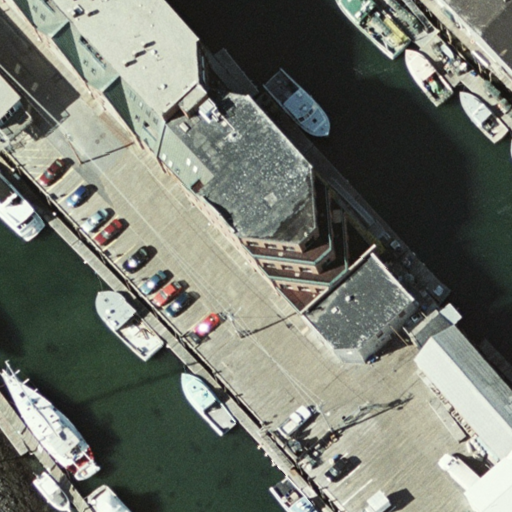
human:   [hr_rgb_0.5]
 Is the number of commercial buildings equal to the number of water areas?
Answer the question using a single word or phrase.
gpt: yes

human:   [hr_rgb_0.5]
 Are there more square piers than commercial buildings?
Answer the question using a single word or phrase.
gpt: no

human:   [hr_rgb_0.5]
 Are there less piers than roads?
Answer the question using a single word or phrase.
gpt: no

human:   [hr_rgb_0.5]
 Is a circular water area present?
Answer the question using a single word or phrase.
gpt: no

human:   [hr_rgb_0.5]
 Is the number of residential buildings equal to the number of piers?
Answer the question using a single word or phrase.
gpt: no

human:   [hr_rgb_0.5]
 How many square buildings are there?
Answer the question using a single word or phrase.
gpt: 0

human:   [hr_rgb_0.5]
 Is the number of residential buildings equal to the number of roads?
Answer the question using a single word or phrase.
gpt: no

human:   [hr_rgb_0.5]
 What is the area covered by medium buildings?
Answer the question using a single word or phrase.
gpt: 274m2

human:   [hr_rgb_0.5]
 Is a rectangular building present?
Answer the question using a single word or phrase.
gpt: yes

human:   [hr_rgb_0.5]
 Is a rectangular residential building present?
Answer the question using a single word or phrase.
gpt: yes

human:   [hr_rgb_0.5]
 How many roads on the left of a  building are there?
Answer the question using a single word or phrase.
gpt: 1

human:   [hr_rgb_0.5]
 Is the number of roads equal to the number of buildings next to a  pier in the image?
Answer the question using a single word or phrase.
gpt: no

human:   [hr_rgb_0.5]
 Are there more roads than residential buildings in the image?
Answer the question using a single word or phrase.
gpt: no

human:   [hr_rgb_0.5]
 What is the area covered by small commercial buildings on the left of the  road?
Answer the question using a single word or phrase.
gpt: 0m2

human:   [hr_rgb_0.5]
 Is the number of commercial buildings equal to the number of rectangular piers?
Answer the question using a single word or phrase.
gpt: no

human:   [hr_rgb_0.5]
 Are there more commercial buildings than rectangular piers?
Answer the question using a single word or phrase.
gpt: no

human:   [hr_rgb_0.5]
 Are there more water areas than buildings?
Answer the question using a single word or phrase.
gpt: no

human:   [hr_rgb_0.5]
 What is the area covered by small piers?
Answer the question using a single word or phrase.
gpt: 0m2

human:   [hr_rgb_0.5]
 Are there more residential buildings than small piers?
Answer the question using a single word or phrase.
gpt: yes

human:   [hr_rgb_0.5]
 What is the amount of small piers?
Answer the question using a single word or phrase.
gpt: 0

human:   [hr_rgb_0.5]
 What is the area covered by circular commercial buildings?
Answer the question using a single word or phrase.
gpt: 0m2

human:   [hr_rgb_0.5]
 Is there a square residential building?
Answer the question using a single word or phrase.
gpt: no

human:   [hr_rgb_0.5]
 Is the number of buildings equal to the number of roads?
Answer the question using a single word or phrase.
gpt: no

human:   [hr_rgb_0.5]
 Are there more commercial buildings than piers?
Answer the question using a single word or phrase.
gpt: no

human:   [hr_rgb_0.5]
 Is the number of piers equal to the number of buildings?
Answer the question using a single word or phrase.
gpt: no

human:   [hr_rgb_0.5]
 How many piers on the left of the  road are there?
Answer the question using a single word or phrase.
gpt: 0

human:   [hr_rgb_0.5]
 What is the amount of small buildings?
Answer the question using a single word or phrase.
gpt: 5

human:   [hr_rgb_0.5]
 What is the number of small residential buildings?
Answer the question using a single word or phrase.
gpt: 5

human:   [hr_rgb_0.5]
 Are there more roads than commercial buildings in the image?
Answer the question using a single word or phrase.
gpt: yes

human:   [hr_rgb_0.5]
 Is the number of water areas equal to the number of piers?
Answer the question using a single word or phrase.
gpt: no

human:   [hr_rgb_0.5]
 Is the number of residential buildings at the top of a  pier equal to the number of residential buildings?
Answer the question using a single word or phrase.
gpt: no

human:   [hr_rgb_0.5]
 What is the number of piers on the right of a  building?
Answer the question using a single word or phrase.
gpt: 1

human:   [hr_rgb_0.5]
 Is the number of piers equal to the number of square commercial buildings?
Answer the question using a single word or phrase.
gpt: no

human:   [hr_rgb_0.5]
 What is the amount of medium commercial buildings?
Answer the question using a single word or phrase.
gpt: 0

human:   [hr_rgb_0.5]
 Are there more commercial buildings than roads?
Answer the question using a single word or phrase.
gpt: no

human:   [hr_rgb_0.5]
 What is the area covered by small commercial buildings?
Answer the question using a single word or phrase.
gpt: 0m2